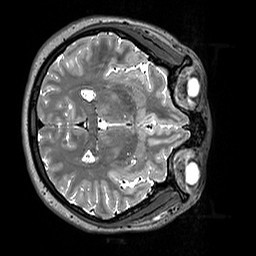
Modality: T2w
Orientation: axial
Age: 27
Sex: female
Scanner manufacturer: siemens
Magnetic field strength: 3 T
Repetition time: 3.2 s
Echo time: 0.412 s